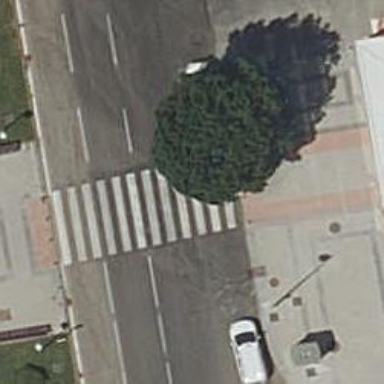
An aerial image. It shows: Uncontrolled zebra crossing on footway.